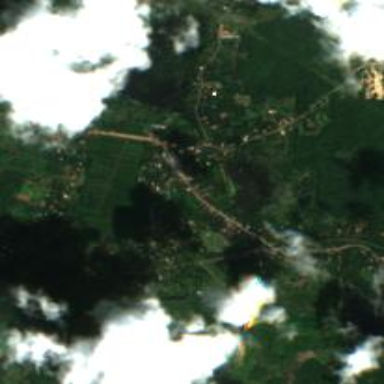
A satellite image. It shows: Village area.